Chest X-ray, PA view. Patient: 38 years old, sex F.
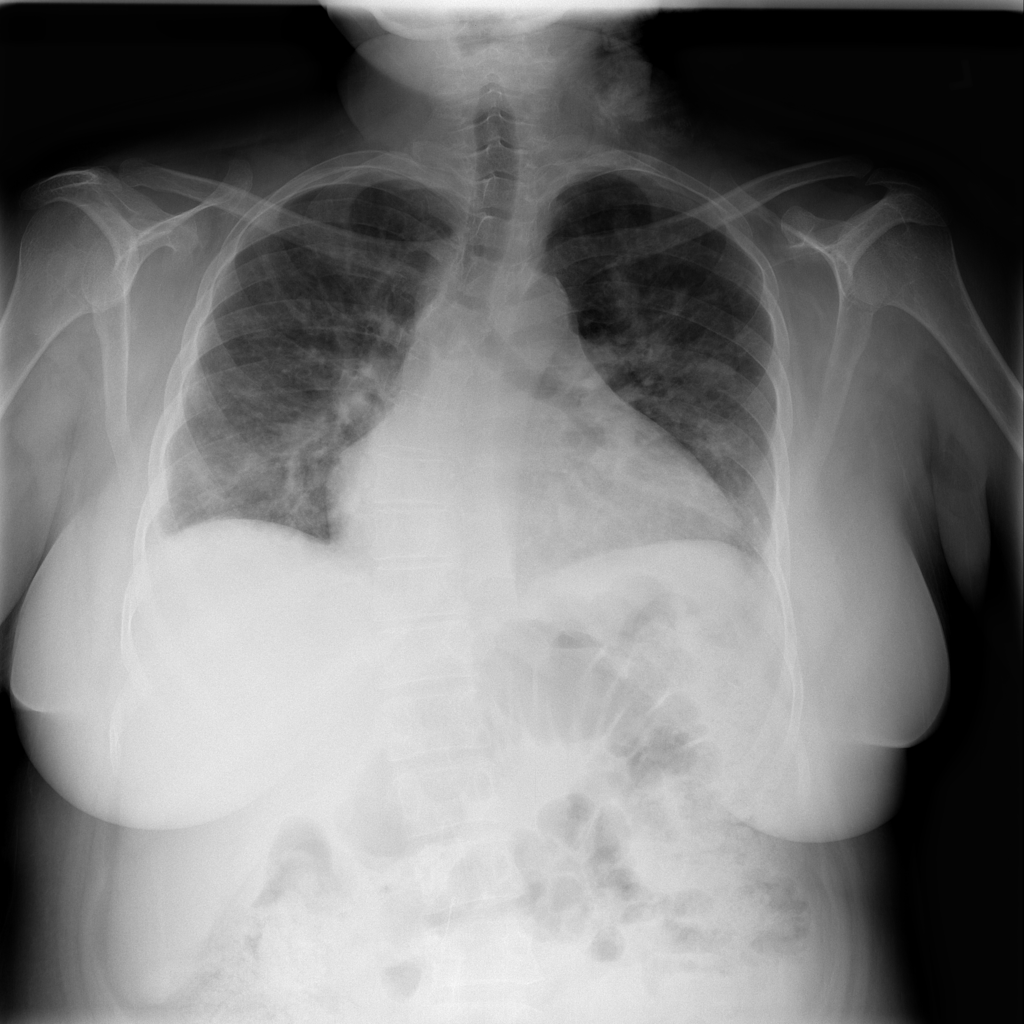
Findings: Cardiomegaly